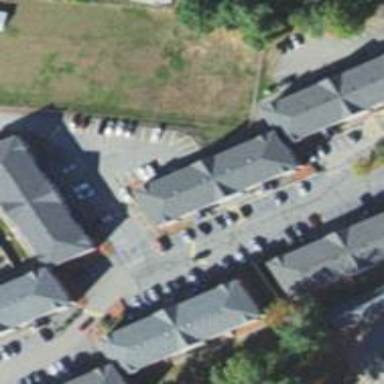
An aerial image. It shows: Hipped roof apartment building.